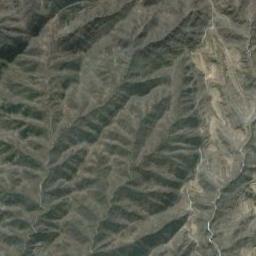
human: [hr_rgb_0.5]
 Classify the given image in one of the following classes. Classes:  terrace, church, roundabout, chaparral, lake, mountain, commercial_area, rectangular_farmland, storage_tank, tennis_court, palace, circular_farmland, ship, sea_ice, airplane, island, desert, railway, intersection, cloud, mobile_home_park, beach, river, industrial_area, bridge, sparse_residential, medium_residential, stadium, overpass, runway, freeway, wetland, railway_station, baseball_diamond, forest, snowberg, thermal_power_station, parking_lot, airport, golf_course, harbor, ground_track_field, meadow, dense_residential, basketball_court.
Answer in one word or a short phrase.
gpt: mountain